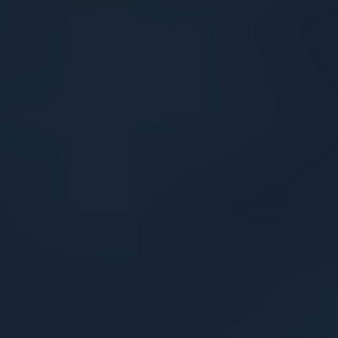
Label: other